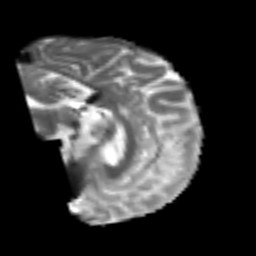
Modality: T2w
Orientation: sagittal
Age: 53
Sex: male
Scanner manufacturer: siemens
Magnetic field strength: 3 T
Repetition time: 4.999 s
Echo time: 0.07946 s